【题型】解答题　【知识点】解析几何　【难度】medium
已知椭圆$M$：$\dfrac{x^2}{a^2}+\dfrac{y^2}{b^2}=1$（$a>b>0$）的焦距为$2\sqrt{3}$，上、下顶点分别为$A$、$B$，点$P(0,2)$关于直线$y=-x$的对称点在椭圆$M$上，过点$P$的直线$l$与椭圆$M$相交于两个不同的点$C$、$D$.

\vspace{0.2cm}

\vspace{0.2cm}
\noindent (1)求椭圆$M$的方程；
\vspace{0.1cm}
\noindent (2)求$\overrightarrow{OC}\cdot\overrightarrow{OD}$的取值范围；
\vspace{0.1cm}
\noindent (3)当$AD$与$BC$相交于点$Q$时，试问点$Q$的纵坐标是否为定值？若是，则求出该定值；若否，请说明理由.

\vspace{0.3cm}
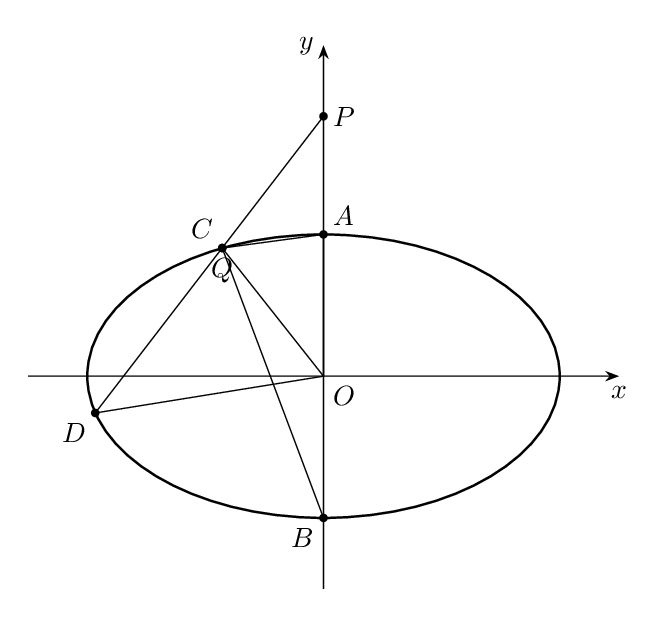
【解答】

\noindent \textbf{【详解】} (1) 因为点$P(0,2)$关于直线$y=-x$的对称点为$(-2,0)$，且$(-2,0)$在椭圆$M$上，
\vspace{0.1cm}
\noindent 所以$a=2$，又因为又$2c=2\sqrt{3}$，故$c=\sqrt{3}$，则$b^2=a^2-c^2=4-3=1$，
\vspace{0.1cm}
\noindent 则椭圆$M$的方程为$\dfrac{x^2}{4}+y^2=1$.

\vspace{0.3cm}
\noindent (2) 当直线$l$的斜率不存在时，$C(0,1)$,$D(0,-1)$，此时$\overrightarrow{OC}\cdot\overrightarrow{OD}=-1$；
\vspace{0.1cm}
\noindent 当直线$l$的斜率存在时，设直线$l$的方程为$y=kx+2$，$C(x_1,y_1)$,$D(x_2,y_2)$，
\vspace{0.1cm}
\noindent 联立$\begin{cases} y=kx+2 \\ \dfrac{x^2}{4}+y^2=1 \end{cases}$，消去$y$整理得$\left(1+4k^2\right)x^2+16kx+12=0$，
\vspace{0.1cm}
\noindent 由题意可得$\Delta=(16k)^2-48\left(1+4k^2\right)>0$，化简得$4k^2>3$，
\vspace{0.1cm}
\noindent 则由根与系数关系得$x_1+x_2=-\dfrac{16k}{1+4k^2}$,$x_1x_2=\dfrac{12}{1+4k^2}$，
\vspace{0.1cm}
\noindent 所以$\overrightarrow{OC}\cdot\overrightarrow{OD}=x_1x_2+y_1y_2=\left(1+k^2\right)x_1x_2+2k\left(x_1+x_2\right)+4$
\vspace{0.1cm}
\noindent $=\dfrac{12\left(1+k^2\right)}{1+4k^2}-\dfrac{32k^2}{1+4k^2}+4=-1+\dfrac{17}{1+4k^2}$，
\vspace{0.1cm}
\noindent 又因为$4k^2>3$，所以$-1<-1+\dfrac{17}{1+4k^2}<\dfrac{13}{4}$，
\vspace{0.1cm}
\noindent 综上所述:$\overrightarrow{OC}\cdot\overrightarrow{OD}\in\left[-1,\dfrac{13}{4}\right)$.

\vspace{0.3cm}
\noindent (3) 点$Q$的纵坐标为定值，证明如下：
\vspace{0.1cm}
\noindent 由题意得，$AD$:$y=\dfrac{y_2-1}{x_2}x+1$,$BC$：$y=\dfrac{y_1+1}{x_1}x-1$，
\vspace{0.1cm}
\noindent 将两直线方程联立，消去$x$得$y=\dfrac{2kx_1x_2+x_1+3x_2}{3x_2-x_1}$，
\vspace{0.1cm}
\noindent 由(2)可得$4kx_1x_2=-3\left(x_1+x_2\right)$，
\vspace{0.1cm}
\noindent 从而得$y=\dfrac{2kx_1x_2+x_1+3x_2}{3x_2-x_1}=\dfrac{-\dfrac{3}{2}\left(x_1+x_2\right)+x_1+3x_2}{3x_2-x_1}=\dfrac{\dfrac{1}{2}\left(3x_2-x_1\right)}{3x_2-x_1}=\dfrac{1}{2}$，
\vspace{0.1cm}
\noindent 故点$Q$的纵坐标为定值$\dfrac{1}{2}$.